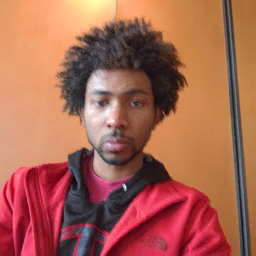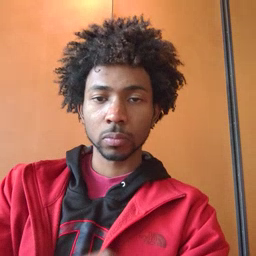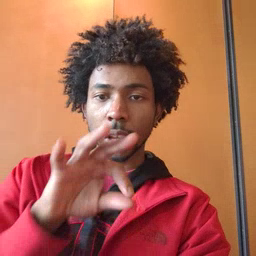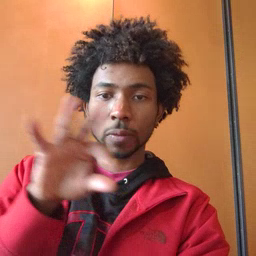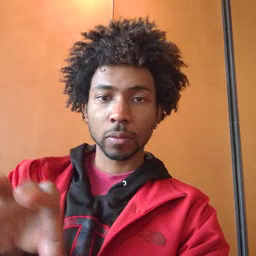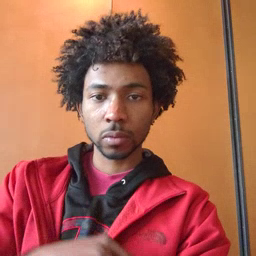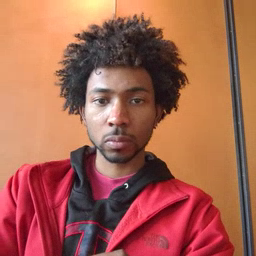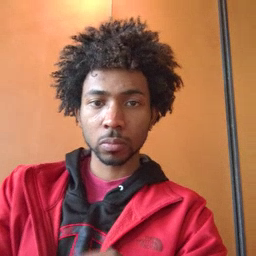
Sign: frenchfries